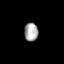
Tissue: prostate
Cell type: T cells
Senescence score: 0.35
Nuclear area (px): 253
Mean DAPI intensity: 165.664